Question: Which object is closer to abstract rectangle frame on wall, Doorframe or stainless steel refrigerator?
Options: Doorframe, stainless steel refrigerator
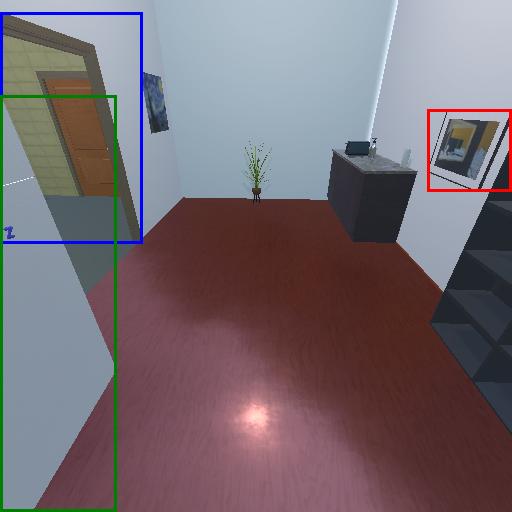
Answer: Doorframe